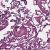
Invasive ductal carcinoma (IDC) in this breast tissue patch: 0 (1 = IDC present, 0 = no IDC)